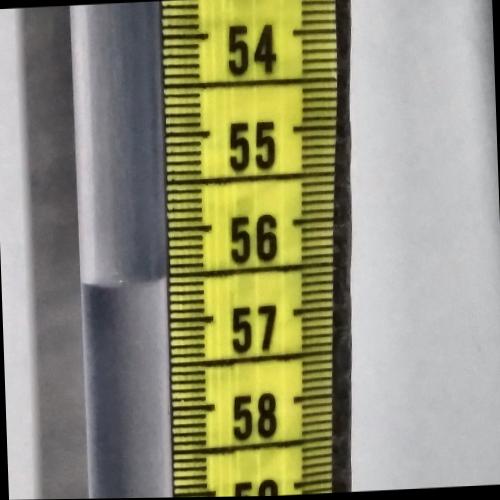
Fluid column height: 56.5 cm